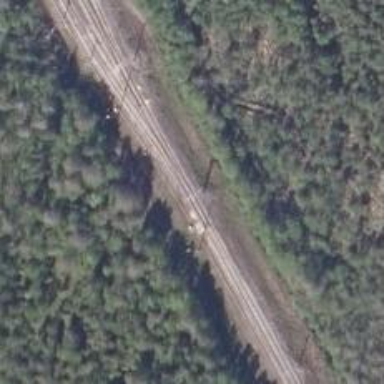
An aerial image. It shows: Railway track with continuous electrified contact line.